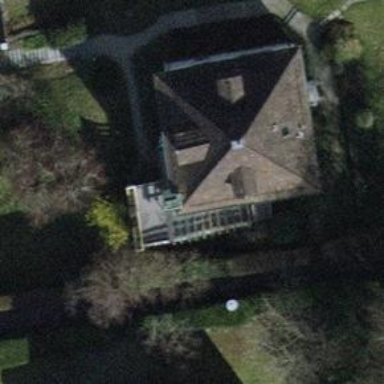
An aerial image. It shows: Building with pyramidal-shaped roof.